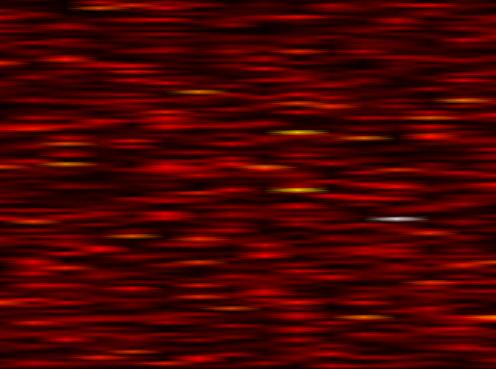
Label: WOLA